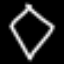
Label: diamond